Question: I'm trying to convert python2 to python3,i have an error : use this command "telnet localhost 5005 "to connect the program, but when i try to login, one problem was reported.
ScreenShot:
Codes:
'''
#!/usr/bin/env python3
__author__ = 'tcstory'
from asyncore import dispatcher
from asynchat import async_chat
import socket, asyncore
PORT=5005
NAME='TestChat'
class EndSession(Exception): pass
class CommandHandler:
'''
Simple command handler similar to cmd.Cmd from the standard library
'''
def unknown(self, session, cmd):
'Respond to an unknown command'
session.push('Unkonw command: {0}
'.format(cmd).encode())
def handle(self, session, line):
'Handle a received line from a given session'
if not line.strip():
return
#Split off the command
parts = line.split(' ', 1)
cmd = parts[0]
try:
line=parts[1].strip()
except IndexError:
line=''
#Try to find a handler
meth=getattr(self,'do_'+cmd,None)
try:
#Assume it's callable
meth(session,line)
except TypeError:
#If it isn't ,respond to the unknown command
self.unknown(session,cmd)
class Room(CommandHandler):
'''
A generic environment that may contain one or more users(sessions).it takes care of basic command handling and broadcasting.
'''
def __init__(self,server):
self.server=server
self.sessions=[]
def add(self,session):
'A session(user) has entered the room'
self.sessions.append(session)
def remove(self,session):
'A session (user) has left the room'
self.sessions.remove(session)
def broadcast(self,line):
'Send a line to all sessions in the room'
for session in self.sessions:
session.push(line.encode())
def do_logout(self,session,line):
'Respond to the logout command'
raise EndSession
class LoginRoom(Room):
'''
A room meant for a single person who has just connected
'''
def add(self,session):
Room.add(self,session)
#When a user enters,greet him/her
self.broadcast('Welcome to {0}
'.format(self.server.name))
def unknown(self, session, cmd):
#All unknown commands (anything except login or logout)
#results in a prodding
session.push('Please log in
Use "login <nick>"
'.encode())
def do_login(self,session,line):
name=line.strip()
#Make sure the user has entered a name
if not name:
session.push('Please enter a name
'.encode())
#Make sure that the name isn't in use
elif name in self.server.users:
session.push('The name {0} is taken.
'.format(name).encode())
session.push('Please try again.
'.encode())
else:
#The name is OK,os it is stored in the session.and
#the user is moved into the main room
session.name=name
session.enter(self.server.main_room)
class ChatRoom(Room):
'''
A room meant for multiple users who can chat with the others in the room
'''
def add(self,session):
#Notify everyone that a new user has entered
self.broadcast('{0} has entered the room.
'.format(session.name))
self.server.users[session.name]=session
Room.add(self,session)
def remove(self,session):
Room.remove(self,session)
#Notify everyone that a user has left
self.broadcast('{0} has left the room.
'.format(session.name))
def do_say(self,session,line):
self.broadcast('{0}: '+line+'
'.format(session.name))
def do_look(self,session,line):
'Handles the look command,used to see who is in a room'
session.push('The following are in this room:
'.encode())
for other in self.sessions:
session.push('{0}
'.format(other.name).encode())
def do_who(self,session,line):
'Handles the who command ,used to see who is logged in'
session.push('The following are logged in:
'.encode())
for name in self.server.users:
session.push('{0}
'.format(name))
class LogoutRoom(Room):
'''
A simple room for a single user.Its sole purpose is to remove the user's name from the server
'''
def add(self,session):
#When a session (user) enters the LogoutRoom it is deleted
try:
del self.server.users[session.name]
except KeyError:
pass
class ChatSession(async_chat):
'''
A single session,which takes care of the communication with a single user
'''
def __init__(self,server,sock):
# async_chat.__init__(self,sock)
super().__init__(sock)
self.server=server
self.set_terminator('
')
self.data=[]
self.name=None
#All sessions begin in a separate LoginRoom
self.enter(LoginRoom(server))
def enter(self,room):
# Remove self from current room and add self to next room....
try:
cur=self.room
except AttributeError:pass
else:
cur.remove(self)
self.room=room
room.add(self)
def collect_incoming_data(self, data):
self.data.append(data)
def found_terminator(self):
line=''.join(self.data)
self.data=[]
try:
self.room.handle(self,line)
except EndSession:
self.handle_close()
def handle_close(self):
async_chat.handle_close(self)
self.enter(LogoutRoom(self.server))
class ChatServer(dispatcher):
'''
A chat server with a single room
'''
def __init__(self,port,name):
super().__init__()
# dispatcher.__init__(self)
self.create_socket(socket.AF_INET,socket.SOCK_STREAM)
self.set_reuse_addr()
self.bind(('',port))
self.listen(5)
self.name=name
self.users={}
self.main_room=ChatRoom(self)
def handle_accept(self):
conn,addr=self.accept()
ChatSession(self,conn)
if __name__=='__main__':
s=ChatServer(PORT,NAME)
try:
asyncore.loop()
except KeyboardInterrupt:
print()
'''
What is the problem that is giving me this error?
traceback
'''
error: uncaptured python exception, closing channel <__main__.ChatSession connected
127.0.0.1:39939 at 0x7f14b1f07d68>
(<class 'TypeError'>:Type str doesn't support the buffer API
[/usr/lib/python3.4/asyncore.py|read|83] [/usr/lib/python3.4/asyncore.py|handle_read_event|442]
[/usr/lib/python3.4/asynchat.py|handle_read|154])
'''
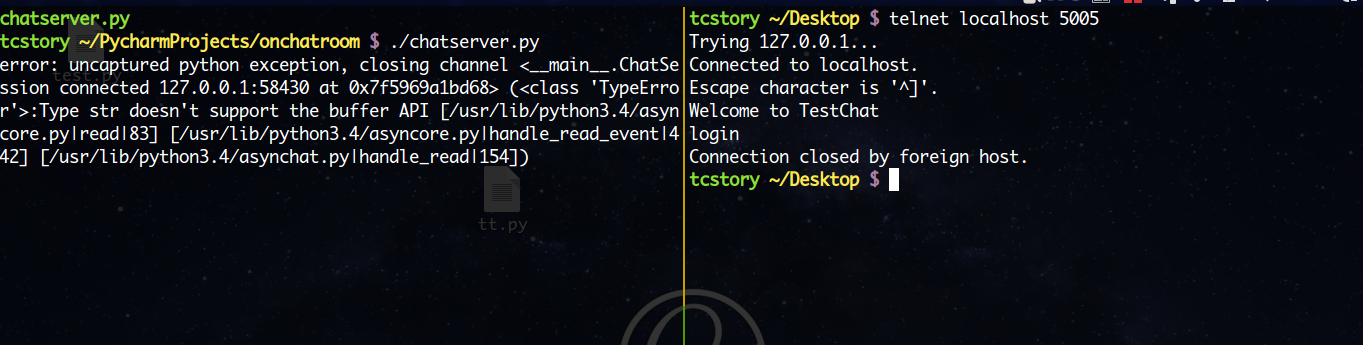
Answer: There are two issues in your code:
1. Calling set_terminator() with str Reading asynchat.py you should feed this method a bytes object unless use_encoding is set to True (which is not recommended). In your case you should do: self.set_terminator(b'
')
2. Assuming data is str in collect_incoming_data() In Python 3, data received from socket objects are bytes. So if what you need is a str, you should decode first: def collect_incoming_data(self, data):
self.data.append(data.decode('utf-8'))
See also the source code: <URL>